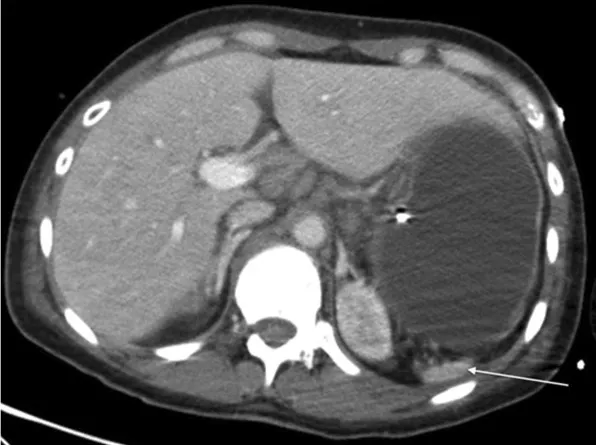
Computed tomography of the abdomen showing splenic atrophy (arrow).
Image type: radiology (ct)